Question: I am getting another memory leak in a non-void instance method that returns a object of class NSMutableArray.

Can someone advise me on how I can fix this leak? I tried to release 'userFollowings' at the end of the method but it's still reporting a leak.
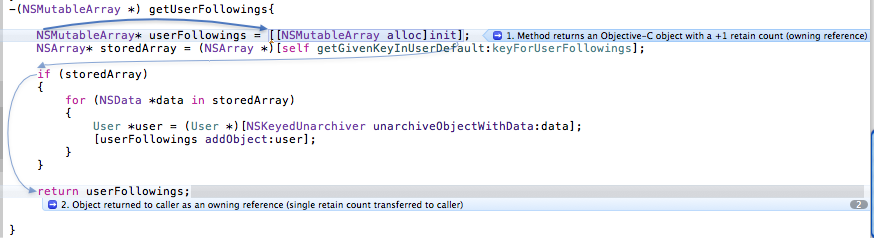
Answer: When your are to return an object from a method in which you have either initialized it or retained it, it is common practice to return it autoreleased. That way, the user receiving the object doesn't have to worry about releasing it. So, your final line of code should look like this:
'''
return [userFollowing autorelease];
'''
---
It probably wouldn't hurt to read a little from the <URL> to catch up on memory management rules such as this, and there are plenty of other helpful resources out on the web and on this site.